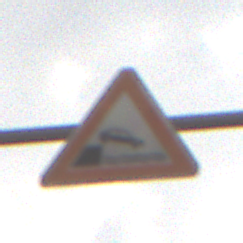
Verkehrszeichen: Ufer
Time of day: MorningAfternoon
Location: Outdoor (Nature)
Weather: Overcast
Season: NotSpecified
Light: Natural